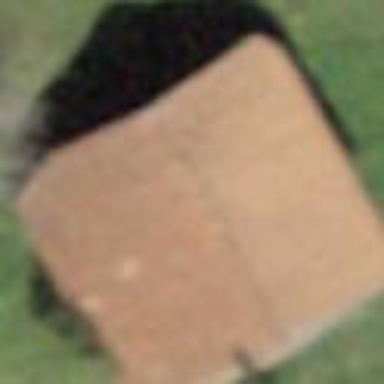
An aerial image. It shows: Rural barn.